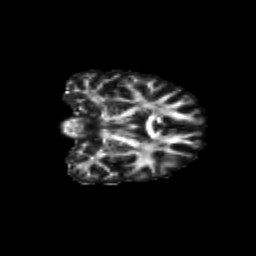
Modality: FA
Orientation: coronal
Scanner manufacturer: siemens
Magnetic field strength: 3 T
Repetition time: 9.2 s
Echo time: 0.084 s